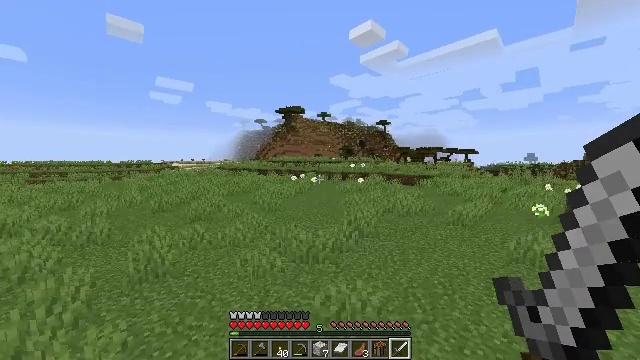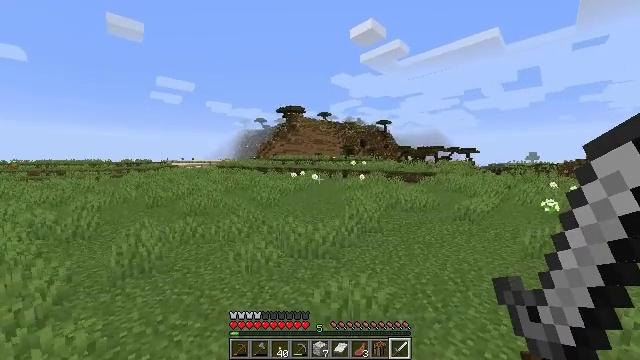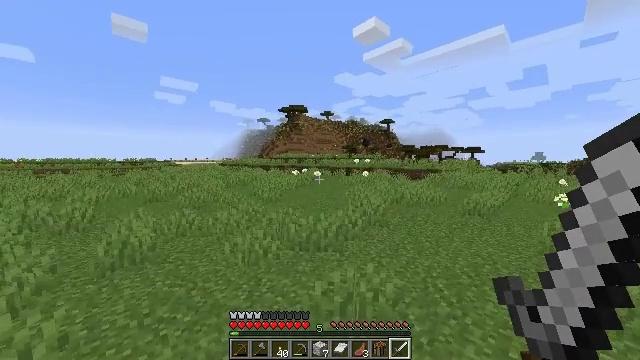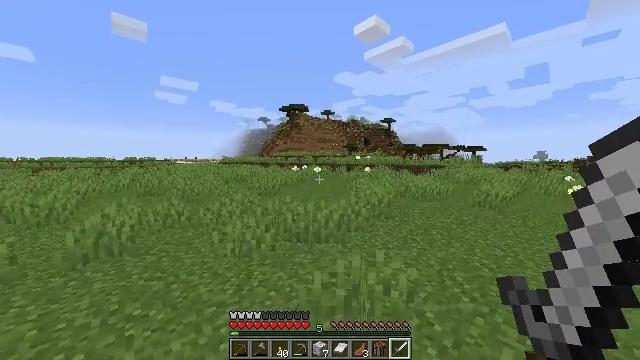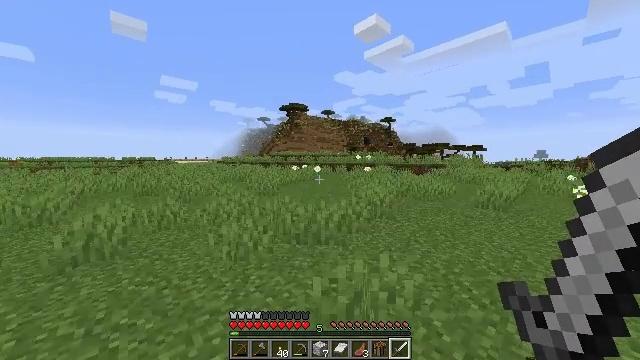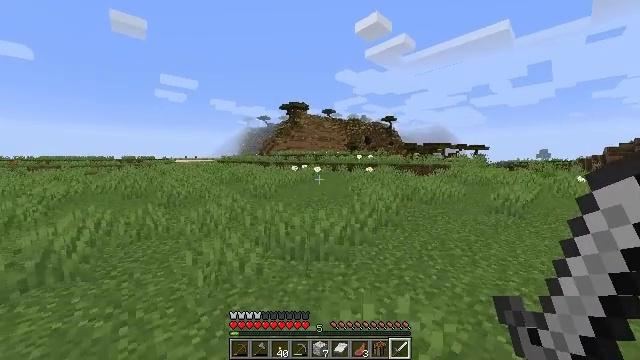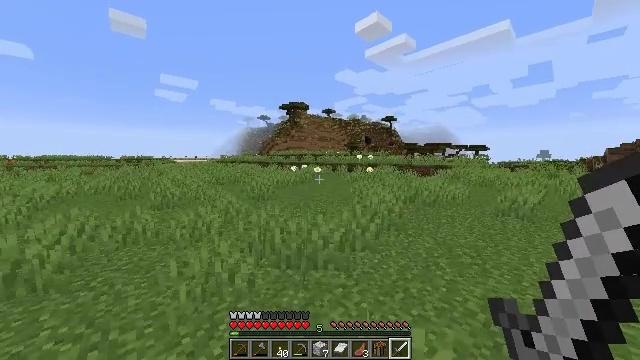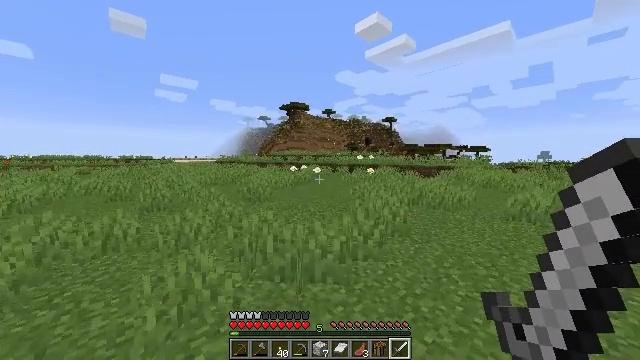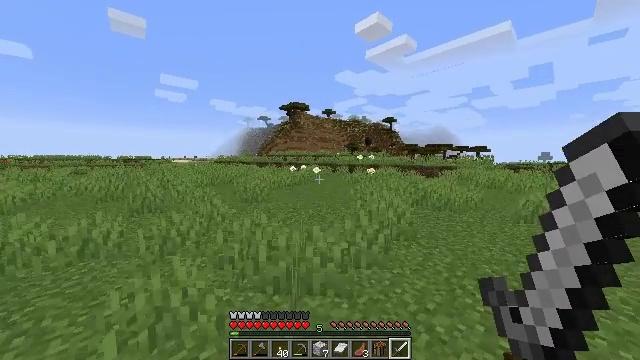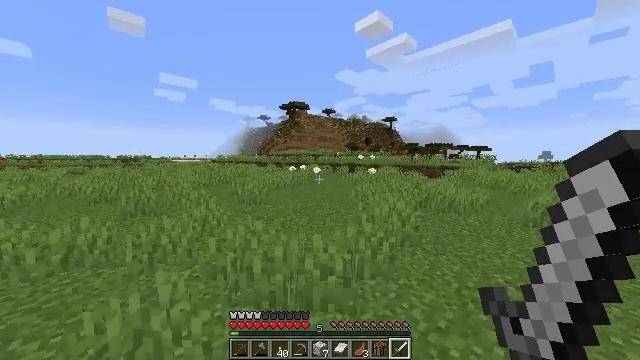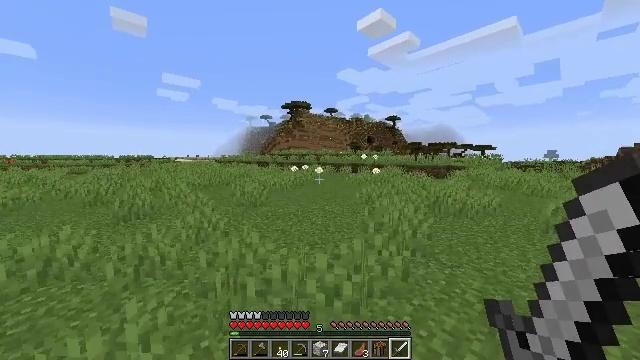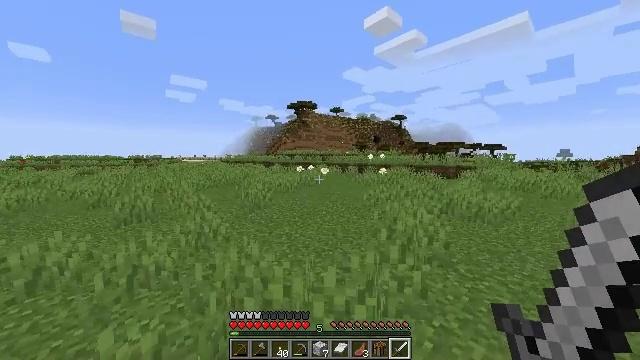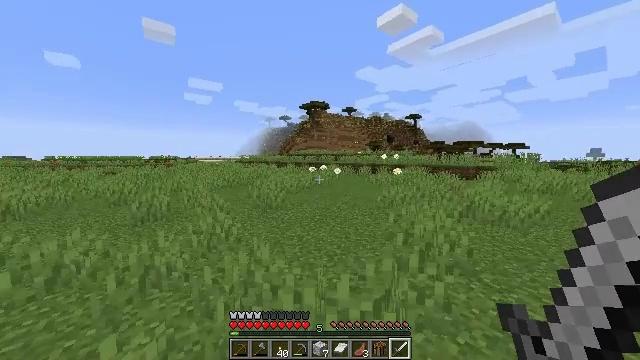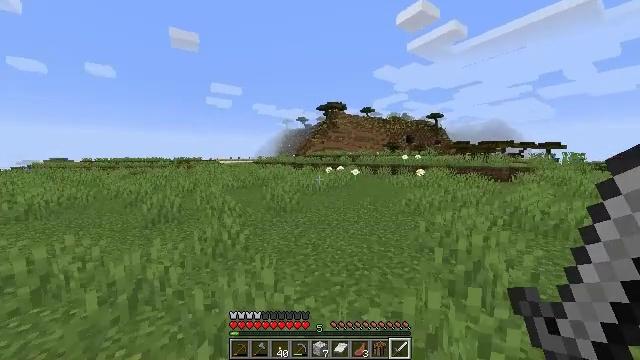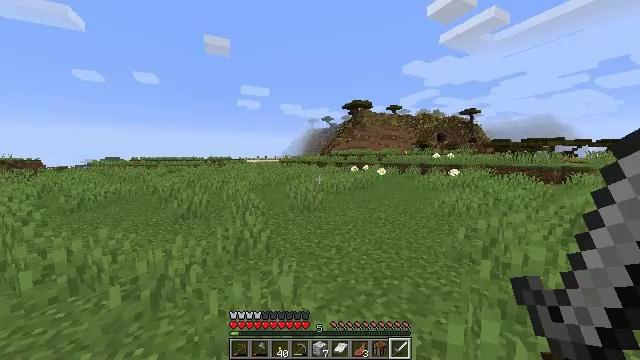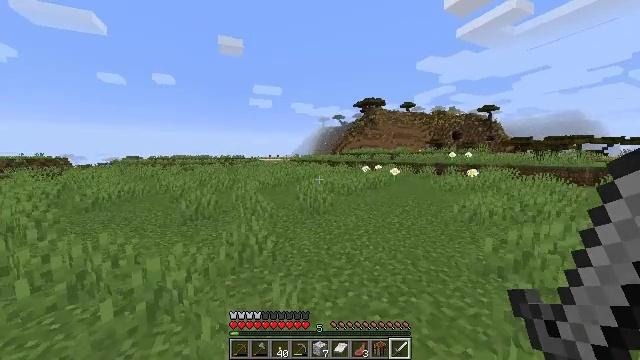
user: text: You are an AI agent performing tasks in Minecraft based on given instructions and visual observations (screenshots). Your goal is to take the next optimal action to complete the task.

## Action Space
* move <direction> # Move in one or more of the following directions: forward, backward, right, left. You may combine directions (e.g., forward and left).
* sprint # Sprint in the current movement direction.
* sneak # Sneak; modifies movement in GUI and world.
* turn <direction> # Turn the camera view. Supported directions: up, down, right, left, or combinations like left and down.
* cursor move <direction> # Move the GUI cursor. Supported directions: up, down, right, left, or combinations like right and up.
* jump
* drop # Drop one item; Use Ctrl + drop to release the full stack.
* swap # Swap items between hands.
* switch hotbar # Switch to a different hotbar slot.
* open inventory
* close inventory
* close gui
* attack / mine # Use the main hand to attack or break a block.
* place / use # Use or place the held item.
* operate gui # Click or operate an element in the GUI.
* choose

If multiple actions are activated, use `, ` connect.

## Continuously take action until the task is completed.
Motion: motion action
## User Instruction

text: Collect sunflower from the field.
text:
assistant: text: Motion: move forward, sprint
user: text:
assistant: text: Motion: move forward, sprint
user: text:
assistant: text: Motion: move forward, sprint
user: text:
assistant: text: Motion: move forward, sprint
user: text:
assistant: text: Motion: move forward, sprint
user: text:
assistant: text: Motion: move forward, sprint
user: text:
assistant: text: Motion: move forward, sprint
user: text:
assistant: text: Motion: move forward, sprint
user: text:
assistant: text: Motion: move forward, sprint
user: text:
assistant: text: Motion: move forward, sprint
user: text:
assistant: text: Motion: move forward, sprint, turn left
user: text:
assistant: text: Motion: move forward, sprint, turn left
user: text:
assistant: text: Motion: move forward, sprint, turn left
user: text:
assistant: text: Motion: move forward, sprint, turn left
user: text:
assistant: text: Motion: move forward, sprint, turn left
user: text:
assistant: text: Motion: move forward, sprint, turn left
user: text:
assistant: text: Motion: move forward, sprint, turn left
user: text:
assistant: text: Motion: move forward, sprint, turn left
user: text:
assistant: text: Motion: move forward, sprint
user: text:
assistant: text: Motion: move forward, sprint
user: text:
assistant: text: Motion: move forward, sprint
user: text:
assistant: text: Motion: move forward, sprint
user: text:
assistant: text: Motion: move forward, sprint
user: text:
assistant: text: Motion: move forward, sprint
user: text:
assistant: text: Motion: move forward, sprint
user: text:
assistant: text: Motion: move forward, sprint
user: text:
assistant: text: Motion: move forward, sprint
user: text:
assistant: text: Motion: move forward, sprint
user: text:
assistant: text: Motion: move forward, sprint
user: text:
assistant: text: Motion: move forward, sprint